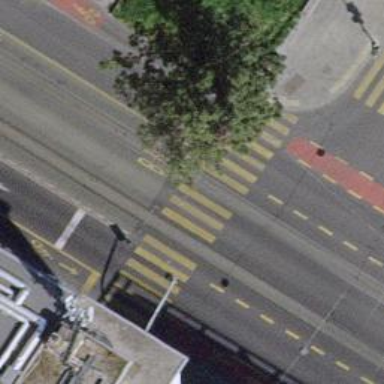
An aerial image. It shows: Secondary road with asphalt surface. There is cycle track on the right side.